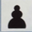
Piece: bP